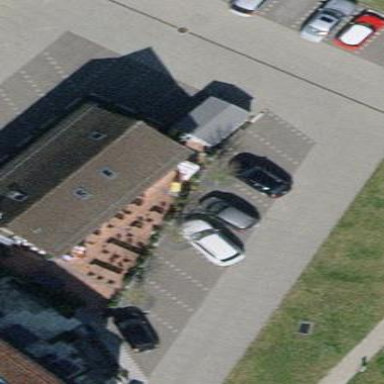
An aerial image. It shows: Restaurant in building.